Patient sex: M
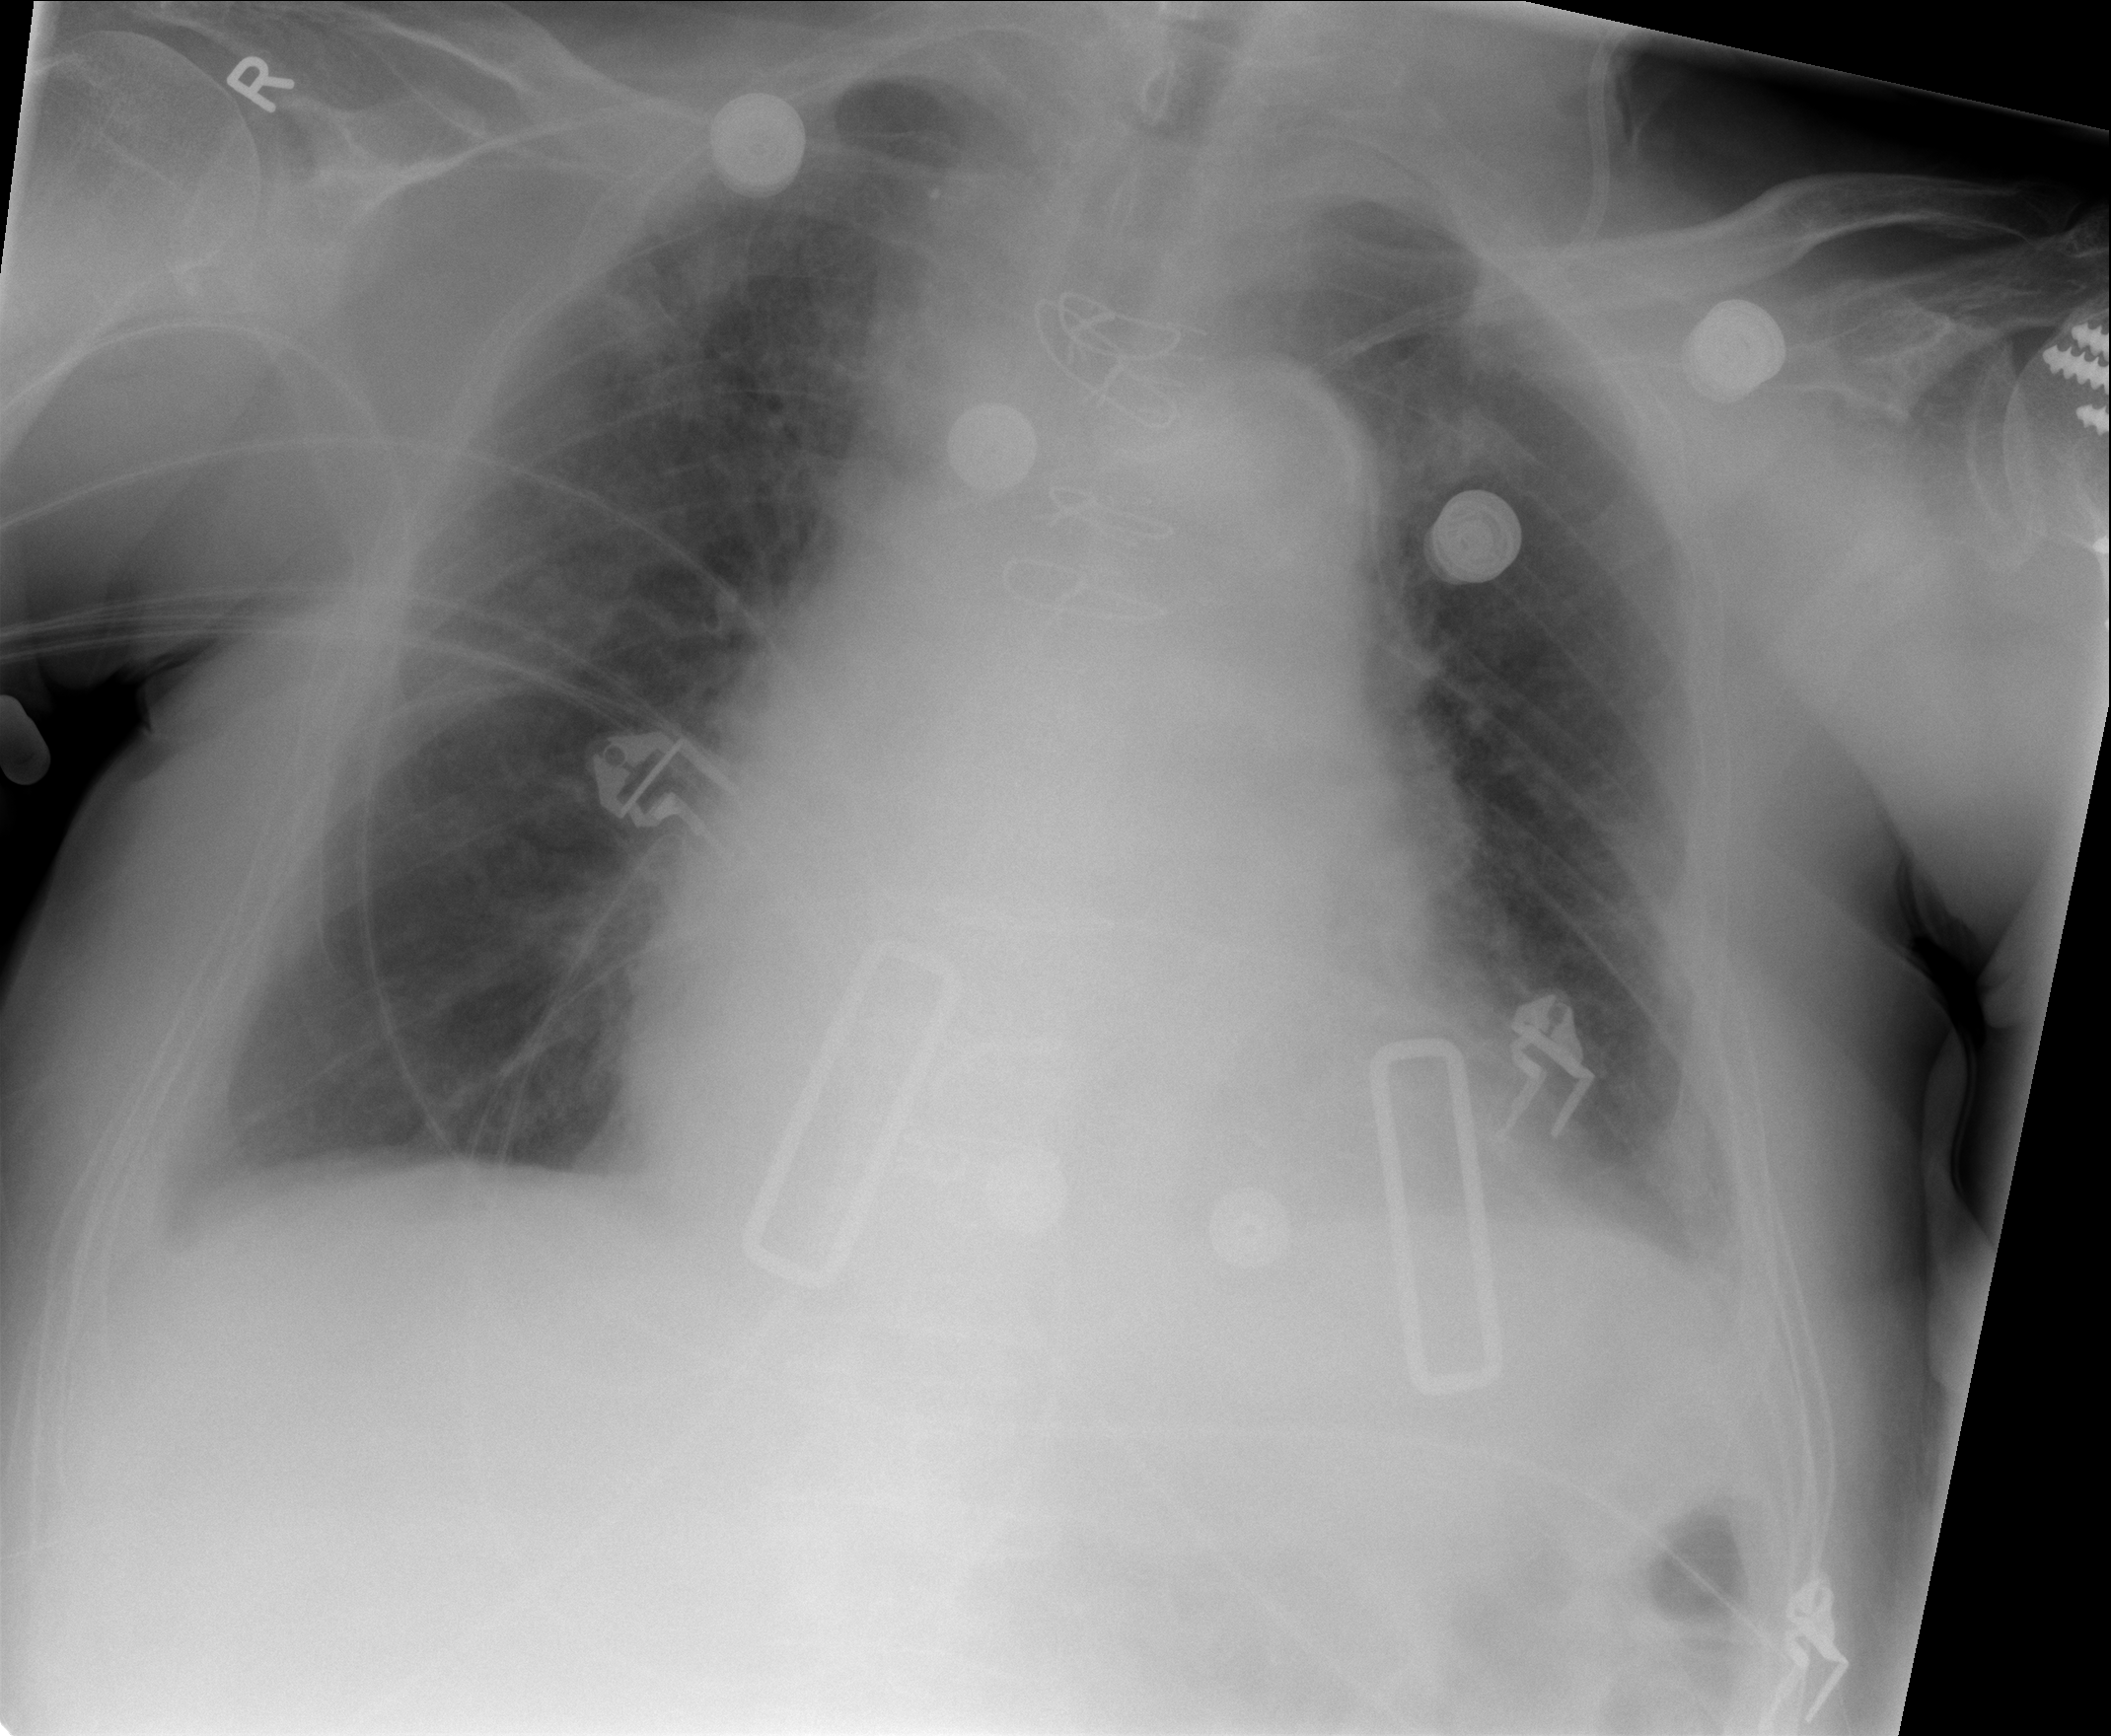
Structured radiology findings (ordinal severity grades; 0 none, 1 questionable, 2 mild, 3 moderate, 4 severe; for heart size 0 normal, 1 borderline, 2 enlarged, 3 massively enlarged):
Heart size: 2
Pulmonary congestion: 2
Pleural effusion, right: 1
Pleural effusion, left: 1
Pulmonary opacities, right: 2
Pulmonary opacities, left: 2
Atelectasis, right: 2
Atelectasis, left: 2